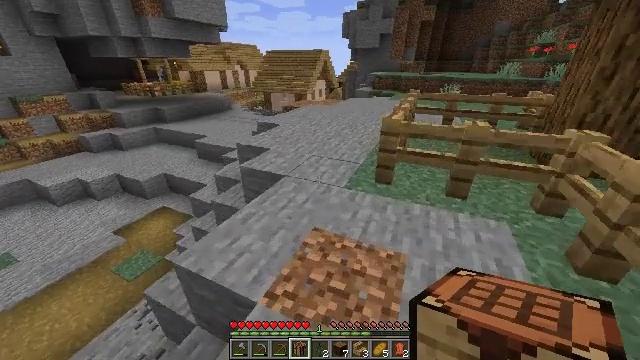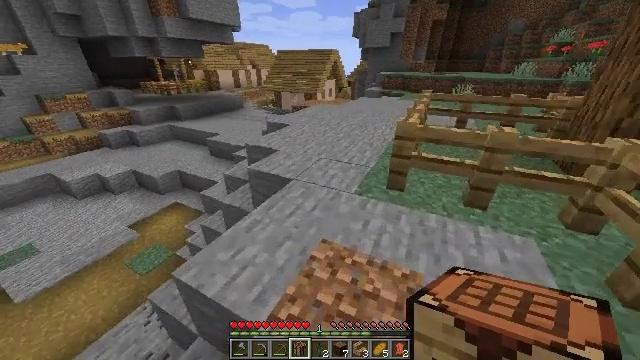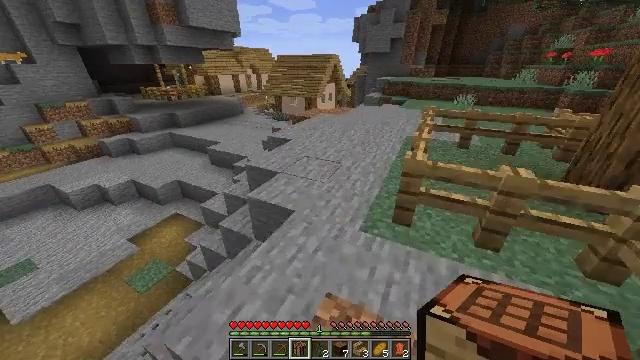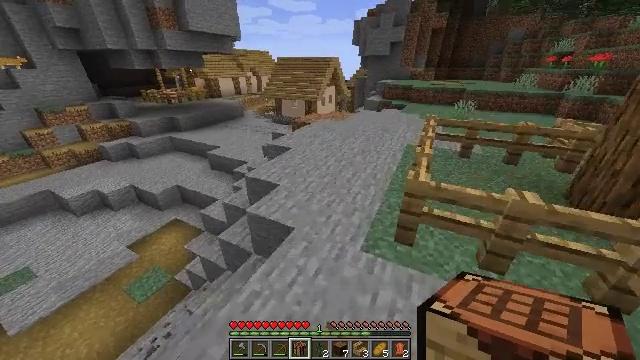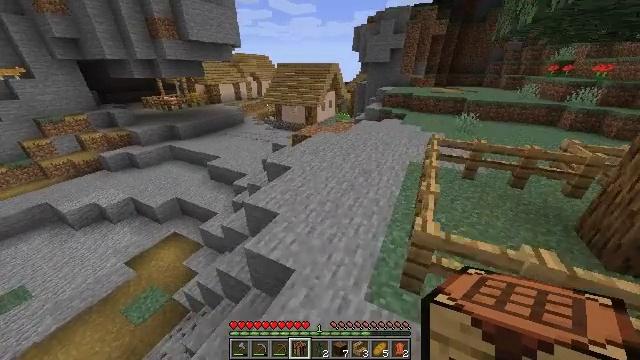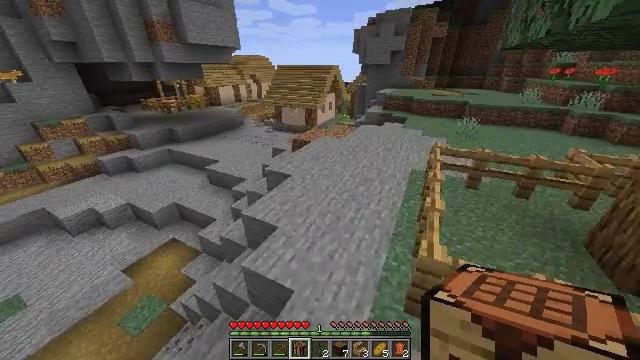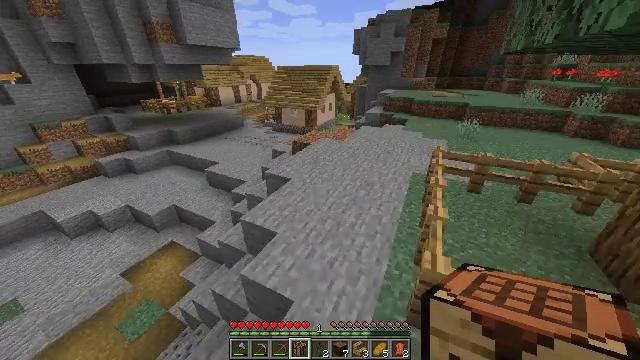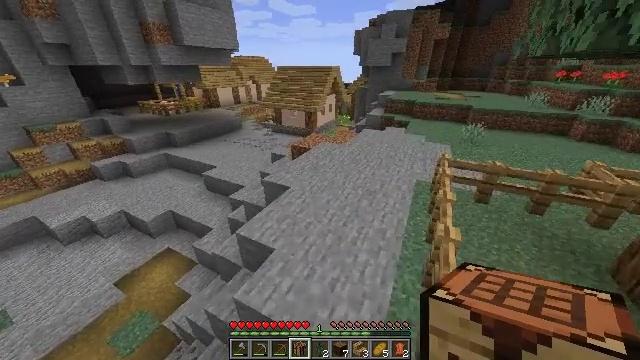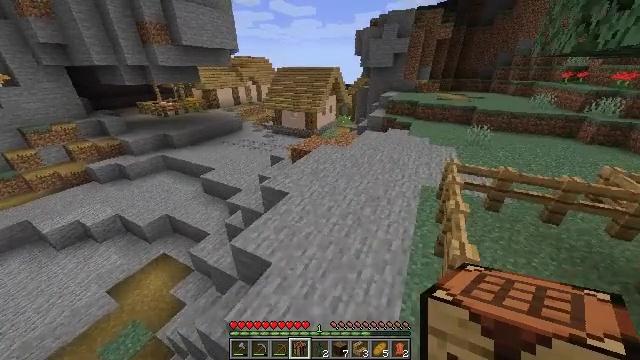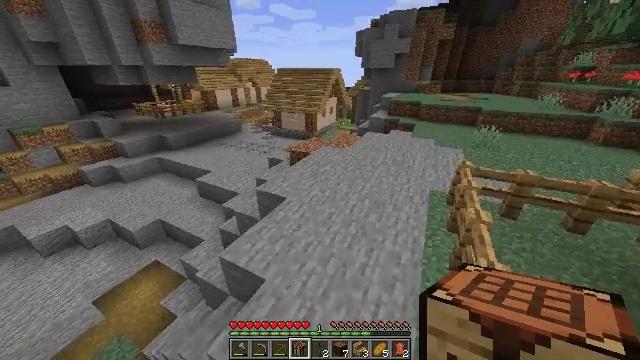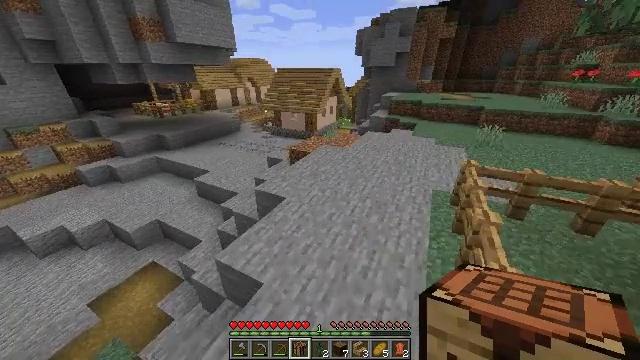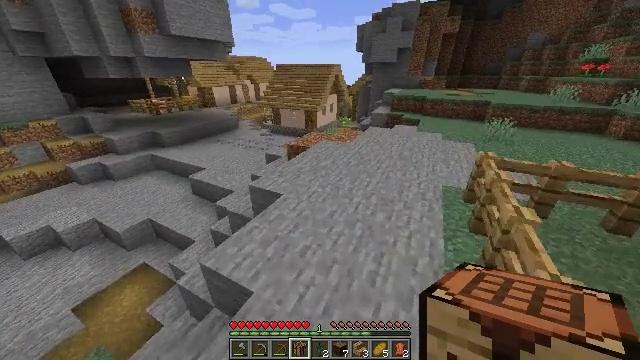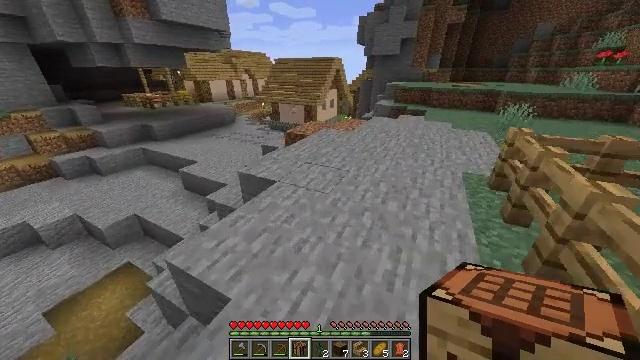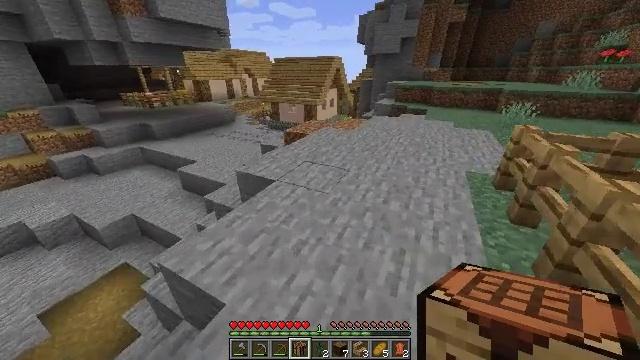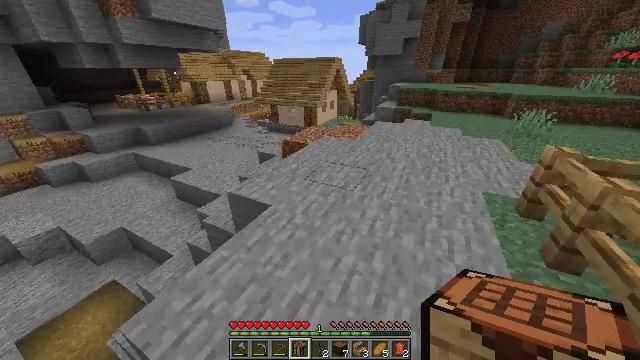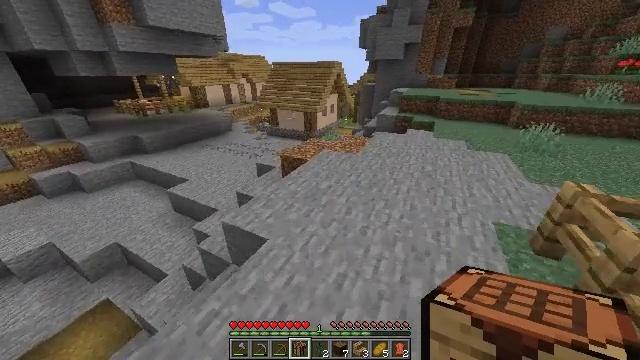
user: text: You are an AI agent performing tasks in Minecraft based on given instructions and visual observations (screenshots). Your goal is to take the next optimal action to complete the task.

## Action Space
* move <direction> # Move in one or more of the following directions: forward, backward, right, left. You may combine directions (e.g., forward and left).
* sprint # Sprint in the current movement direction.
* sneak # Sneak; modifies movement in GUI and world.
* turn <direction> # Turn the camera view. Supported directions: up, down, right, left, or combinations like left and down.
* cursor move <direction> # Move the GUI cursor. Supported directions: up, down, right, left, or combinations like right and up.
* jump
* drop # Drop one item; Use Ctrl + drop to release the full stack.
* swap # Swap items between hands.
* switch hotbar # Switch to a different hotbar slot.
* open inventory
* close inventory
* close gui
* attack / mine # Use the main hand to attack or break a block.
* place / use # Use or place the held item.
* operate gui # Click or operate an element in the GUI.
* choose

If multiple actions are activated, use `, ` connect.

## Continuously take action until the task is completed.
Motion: motion action
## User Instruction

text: Left click on the stonecutter to break it.
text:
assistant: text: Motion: move forward, sprint, turn left, jump
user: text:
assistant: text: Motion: move forward, sprint, jump
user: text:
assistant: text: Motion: move forward, sprint, jump
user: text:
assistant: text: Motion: move forward, sprint, jump
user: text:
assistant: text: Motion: move forward, sprint, jump
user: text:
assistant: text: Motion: move forward, sprint, jump
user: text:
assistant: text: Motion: move forward, sprint, jump
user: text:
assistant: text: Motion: move forward, sprint, jump
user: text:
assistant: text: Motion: move forward, sprint, jump
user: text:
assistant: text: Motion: move forward, sprint, jump
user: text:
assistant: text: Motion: move forward, sprint, jump
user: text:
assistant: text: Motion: move forward, sprint, jump
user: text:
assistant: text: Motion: move forward, sprint, jump
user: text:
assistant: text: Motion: move forward, sprint, jump
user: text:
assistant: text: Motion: move forward, sprint, jump
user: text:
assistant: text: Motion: move forward, sprint, jump
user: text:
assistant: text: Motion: move forward, sprint, jump
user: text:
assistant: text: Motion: move forward, sprint, jump
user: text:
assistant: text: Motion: move forward, sprint, jump
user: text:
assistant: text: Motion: move forward, sprint, jump
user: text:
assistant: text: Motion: move forward, sprint, jump
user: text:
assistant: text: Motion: move forward, sprint, jump
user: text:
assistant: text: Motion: move forward, sprint, jump
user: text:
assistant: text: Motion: move forward, sprint, jump
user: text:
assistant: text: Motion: move forward, sprint, jump
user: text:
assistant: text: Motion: move forward, sprint, jump
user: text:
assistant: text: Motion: move forward, sprint, turn left and down, jump
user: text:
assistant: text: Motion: move forward, sprint, turn left, jump
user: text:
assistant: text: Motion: move forward, sprint, jump
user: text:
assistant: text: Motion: move forward, sprint, jump